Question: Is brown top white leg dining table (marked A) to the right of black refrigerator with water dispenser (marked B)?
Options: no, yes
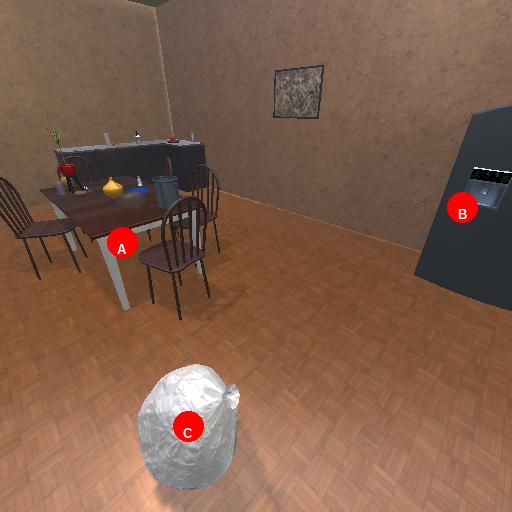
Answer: no